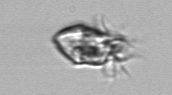
Label: Ciliophora